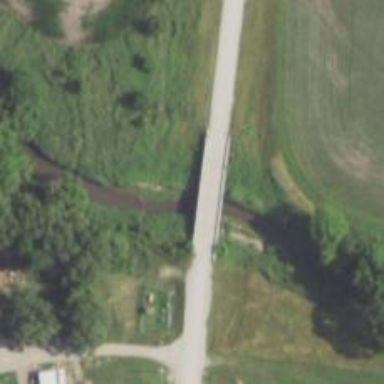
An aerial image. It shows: Residential road with bridge.